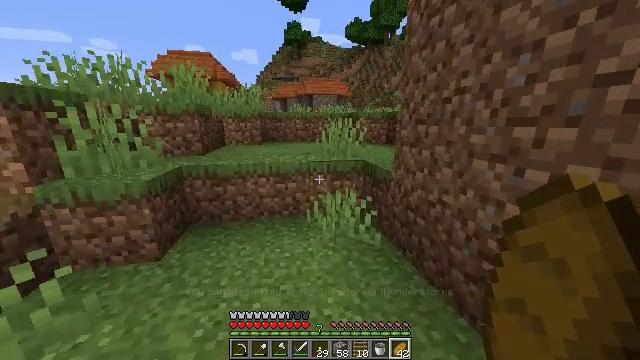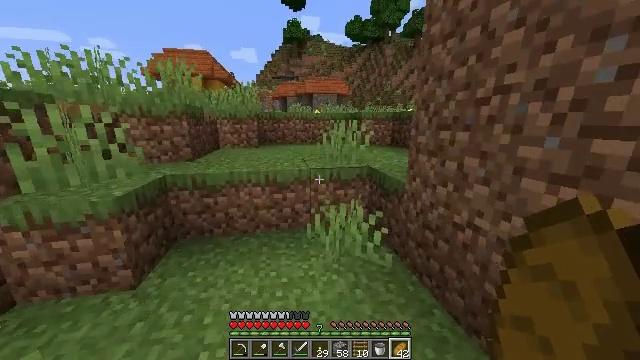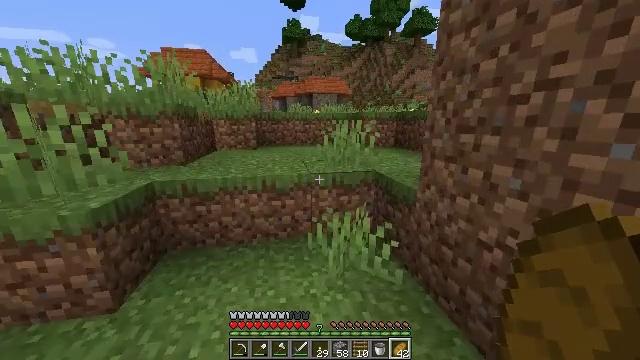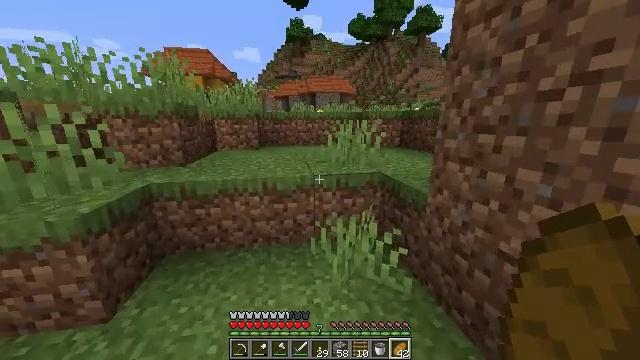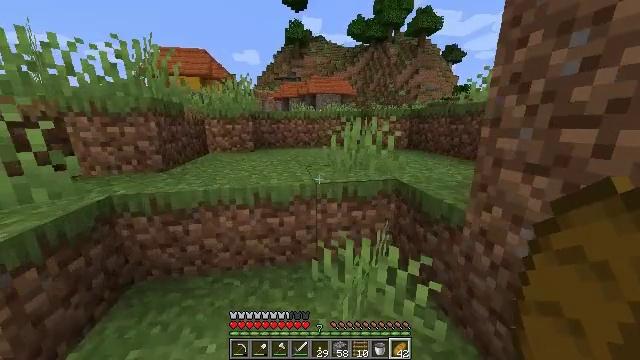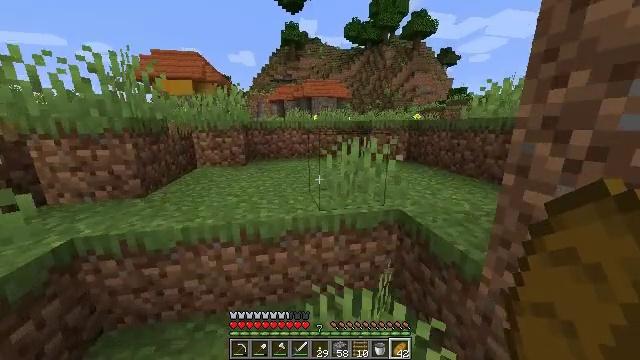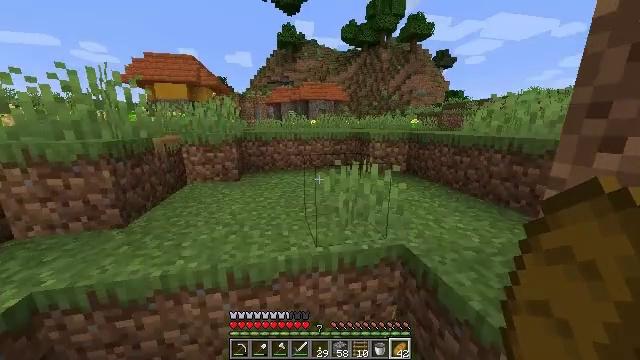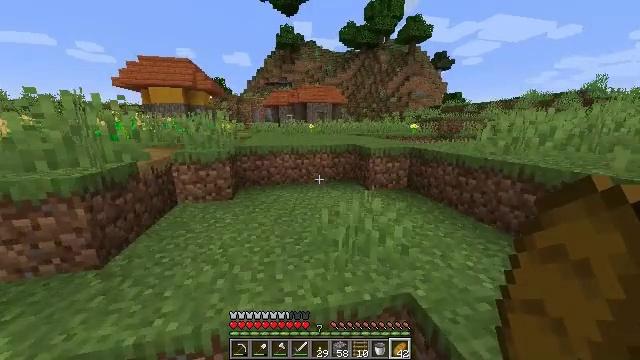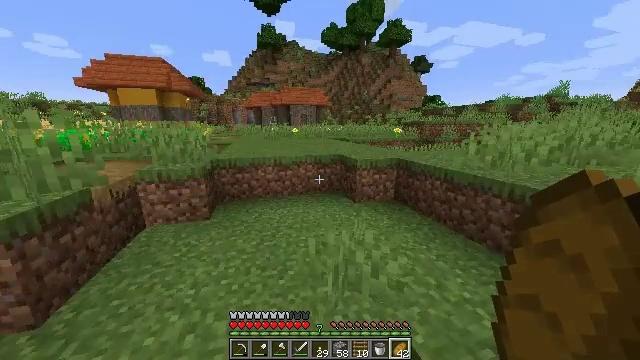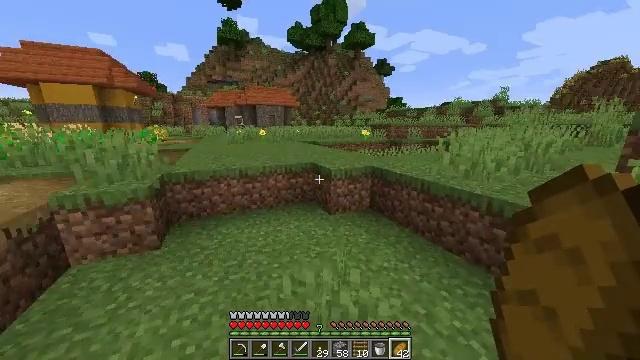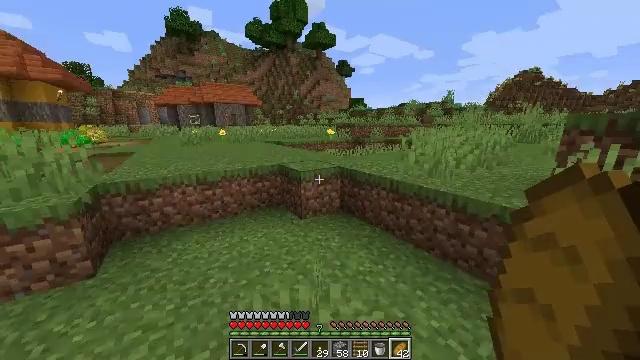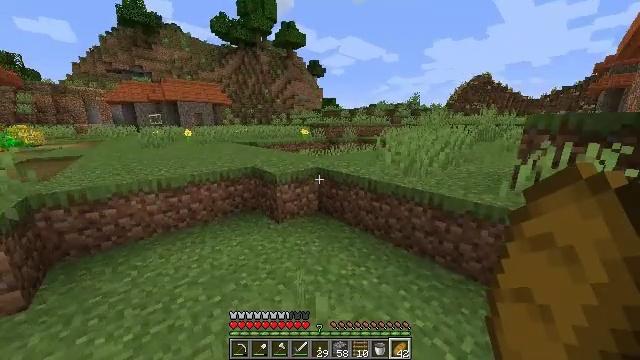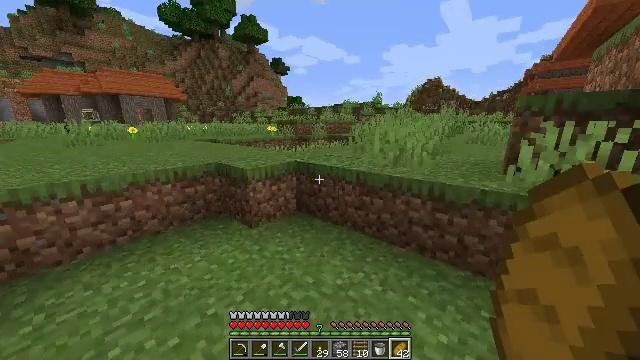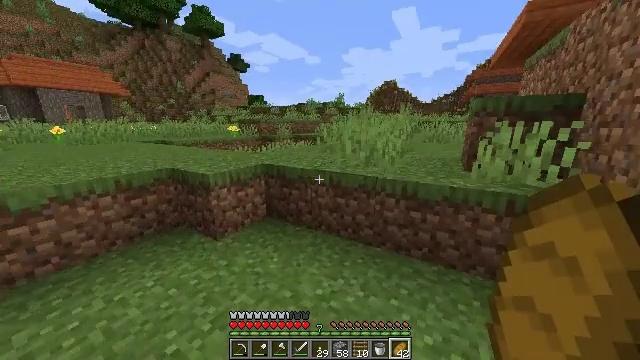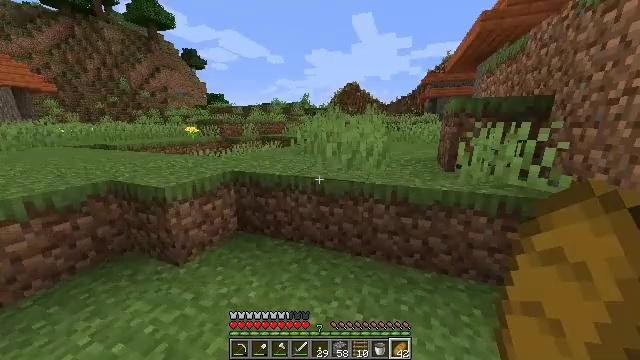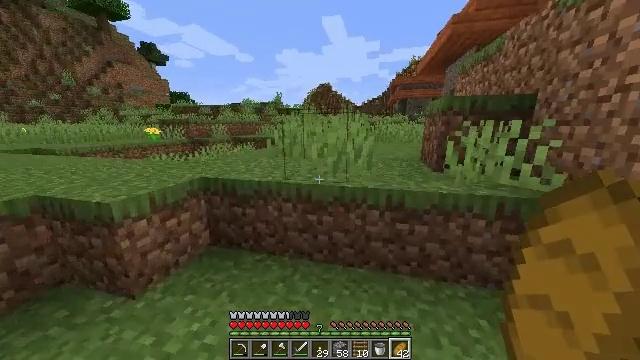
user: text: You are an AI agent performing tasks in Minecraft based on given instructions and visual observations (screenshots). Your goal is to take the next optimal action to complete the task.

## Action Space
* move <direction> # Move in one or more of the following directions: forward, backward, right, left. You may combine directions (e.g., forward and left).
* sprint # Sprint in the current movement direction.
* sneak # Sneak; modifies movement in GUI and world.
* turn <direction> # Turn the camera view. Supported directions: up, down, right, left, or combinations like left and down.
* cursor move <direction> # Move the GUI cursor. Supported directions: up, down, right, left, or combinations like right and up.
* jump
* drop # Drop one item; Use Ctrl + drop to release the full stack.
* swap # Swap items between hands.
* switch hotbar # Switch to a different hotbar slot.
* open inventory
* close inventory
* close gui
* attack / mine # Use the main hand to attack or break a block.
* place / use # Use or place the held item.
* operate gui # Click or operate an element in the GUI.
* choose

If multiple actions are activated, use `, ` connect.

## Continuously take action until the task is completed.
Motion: motion action
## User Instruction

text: Remove the brown wall banner for reuse.
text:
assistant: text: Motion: move forward, sprint
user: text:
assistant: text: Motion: move forward, sprint
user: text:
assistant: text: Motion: move forward, sprint
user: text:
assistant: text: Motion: move forward, sprint
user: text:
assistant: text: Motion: move forward, sprint, turn right, jump
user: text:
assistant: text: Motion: move forward, sprint, jump
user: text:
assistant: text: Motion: move forward, sprint, jump
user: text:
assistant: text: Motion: move forward, sprint, turn right, jump
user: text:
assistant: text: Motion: move forward, sprint, turn right
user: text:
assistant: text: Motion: move forward, sprint, turn right
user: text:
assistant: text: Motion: move forward, sprint, turn right
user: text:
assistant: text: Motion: move forward, sprint, turn right
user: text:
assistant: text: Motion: move forward, sprint, turn right
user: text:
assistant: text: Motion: move forward, sprint, turn right
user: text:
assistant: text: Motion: move forward, sprint, turn right
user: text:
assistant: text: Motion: move forward, sprint, turn right
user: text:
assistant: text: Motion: move forward, sprint, turn right, jump
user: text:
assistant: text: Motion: move forward, sprint, turn right, jump
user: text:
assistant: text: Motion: move forward, sprint, turn right and down, jump
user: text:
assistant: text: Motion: move forward, sprint, turn right and down, jump
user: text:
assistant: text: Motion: move forward
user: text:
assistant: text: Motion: move forward
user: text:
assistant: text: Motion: move forward
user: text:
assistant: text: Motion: move forward
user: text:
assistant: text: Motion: move forward
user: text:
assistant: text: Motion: move forward, turn right
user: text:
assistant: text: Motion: move forward, turn right and down
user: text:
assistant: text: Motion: move forward, turn right and down, jump
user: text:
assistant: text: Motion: move forward, turn right and down, jump
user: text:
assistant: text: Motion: move forward, turn right, jump